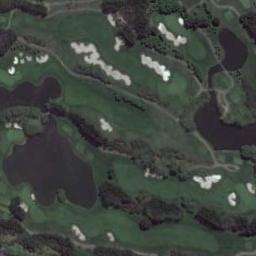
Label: golf_course